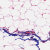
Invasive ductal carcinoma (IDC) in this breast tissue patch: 0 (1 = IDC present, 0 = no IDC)